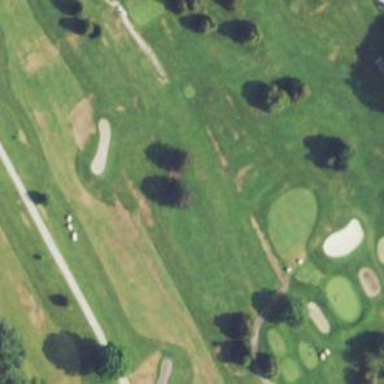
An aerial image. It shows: Grassy area designated as golf fairway.